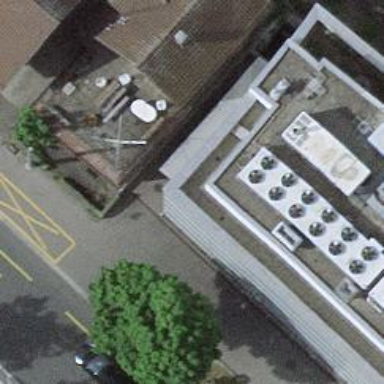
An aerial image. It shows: Bicycle parking area with roof.